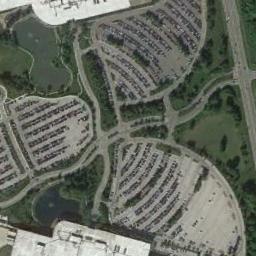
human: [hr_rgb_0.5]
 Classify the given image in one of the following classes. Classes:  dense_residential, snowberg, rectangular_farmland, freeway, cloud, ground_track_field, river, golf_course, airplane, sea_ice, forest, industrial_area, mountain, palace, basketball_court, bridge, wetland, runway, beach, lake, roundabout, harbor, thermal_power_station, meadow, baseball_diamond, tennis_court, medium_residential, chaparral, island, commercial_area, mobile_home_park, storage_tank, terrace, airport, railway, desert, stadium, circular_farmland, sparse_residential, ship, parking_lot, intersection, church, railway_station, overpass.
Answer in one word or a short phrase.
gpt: parking_lot